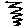
Label: zigzag